Question: I need to finish an older project where AutoDesk Viewer is Embedded on a Winform.
This project was done several years ago using what I assumed an older version of Autodesk. I can see on the Reference that they have a AxACCTRLLib.AxAcCtrl.dll. I downloaded autodesk design review 2013. My question is the .dll library for the embedded view has a diferent name?. Because I cannot find any with the same name of library as show above. This project was in a different computer so thats why I had to install the new autocad etc..
Below is a screenshot of the project showing the autodesk viewwer control.
Any Help please I have been researching for a while now without any success

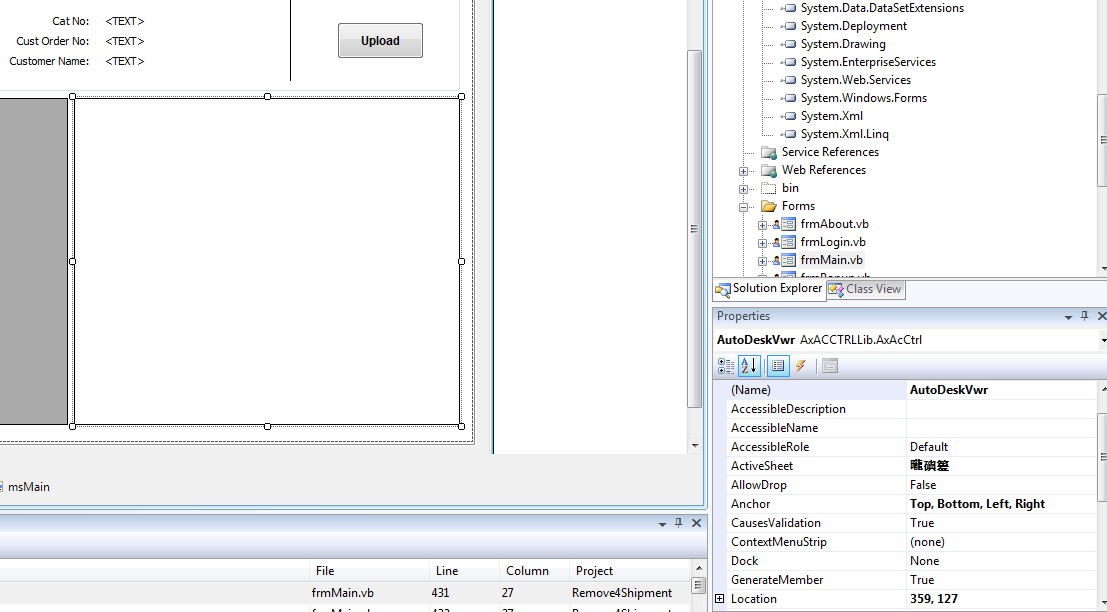
Answer: Try add COM reference to c:\Program Files (x86)\Common Files\Autodesk Shared\DwgViewrAcCtrl.dll